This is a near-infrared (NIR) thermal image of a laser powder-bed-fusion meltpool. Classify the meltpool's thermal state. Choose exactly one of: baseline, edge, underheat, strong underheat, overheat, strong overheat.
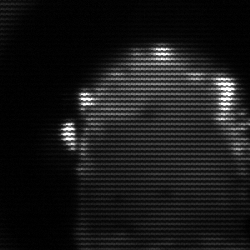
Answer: baseline